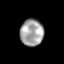
Tissue: skin
Cell type: Epithelial cells
Senescence score: 0.2832
Nuclear area (px): 615
Mean DAPI intensity: 161.377